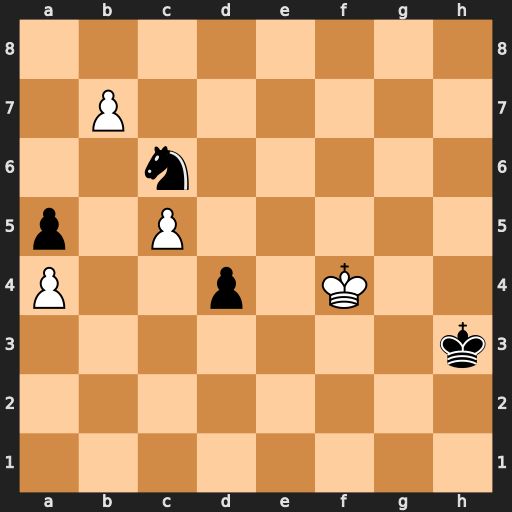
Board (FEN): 8/1P6/2n5/p1P5/P2p1K2/7k/8/8
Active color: w
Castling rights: -
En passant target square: -
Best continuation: Ke4 Kg4 Kd5 d3 Kxc6